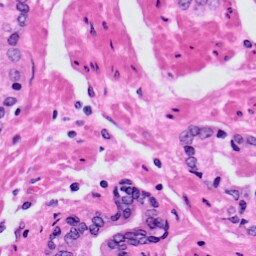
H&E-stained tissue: Prostate